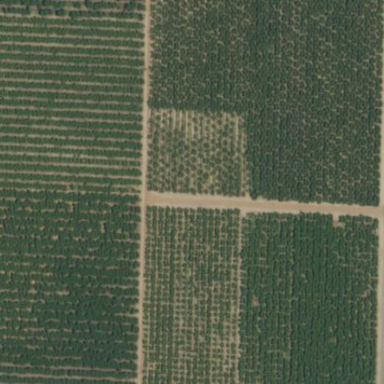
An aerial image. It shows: Orchard planted with peach trees.